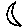
Label: moon